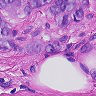
Metastatic tissue present: yes